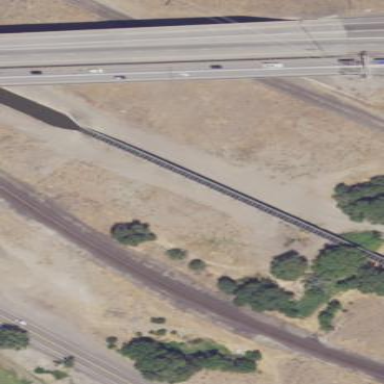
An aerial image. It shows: Aqueduct bridge.